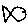
Label: fish